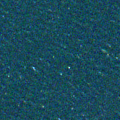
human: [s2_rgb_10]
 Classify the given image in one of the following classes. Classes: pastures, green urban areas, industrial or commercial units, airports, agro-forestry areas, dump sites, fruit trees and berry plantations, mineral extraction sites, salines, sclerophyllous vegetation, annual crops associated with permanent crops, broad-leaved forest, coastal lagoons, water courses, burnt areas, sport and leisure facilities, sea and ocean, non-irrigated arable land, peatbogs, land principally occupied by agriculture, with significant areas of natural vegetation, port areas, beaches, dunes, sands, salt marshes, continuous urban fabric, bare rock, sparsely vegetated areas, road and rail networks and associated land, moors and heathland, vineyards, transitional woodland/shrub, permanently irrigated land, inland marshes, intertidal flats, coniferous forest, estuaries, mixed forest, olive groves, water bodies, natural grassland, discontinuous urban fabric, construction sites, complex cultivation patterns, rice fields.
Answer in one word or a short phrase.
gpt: sea and ocean